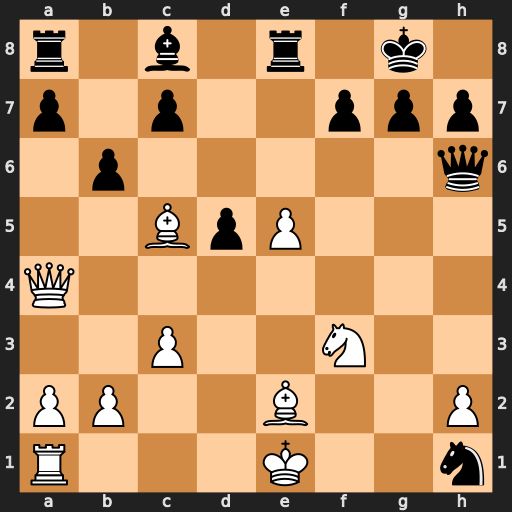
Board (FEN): r1b1r1k1/p1p2ppp/1p5q/2BpP3/Q7/2P2N2/PP2B2P/R3K2n
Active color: w
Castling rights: Q
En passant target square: -
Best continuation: Qxe8#